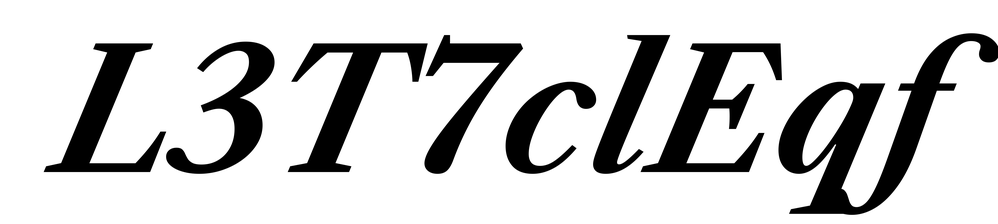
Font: LibreCaslonText-Italic_Bold_Italic